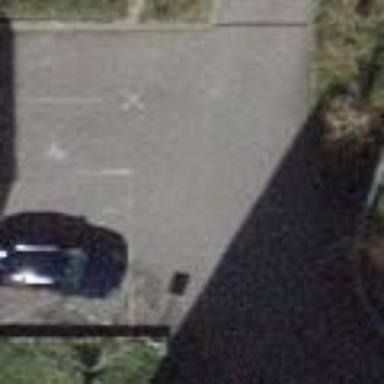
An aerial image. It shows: Parking area with surface.